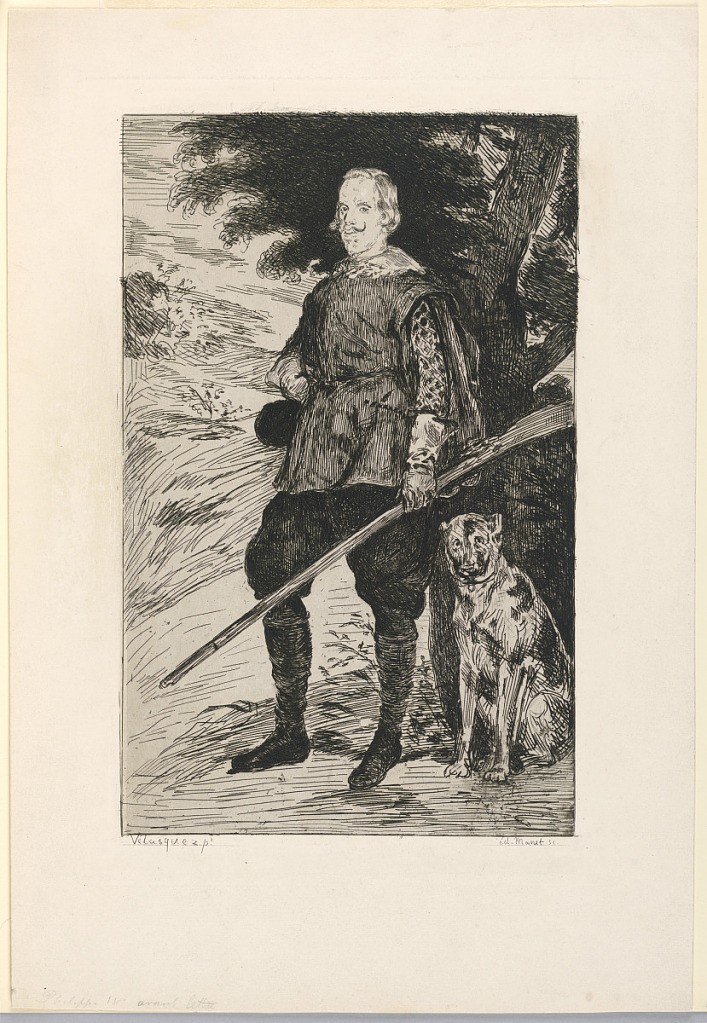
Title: Portrait of Philip IV, King of Spain, after Diego Velazquez
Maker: Edouard Manet, French, 1832 – 1883
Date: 1874
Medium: Etching in black ink on white paper
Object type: Print
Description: Philip IV is in a landscape before the hunt. He stands under a tree in three-quarter view to left. Right from him sits his dog.